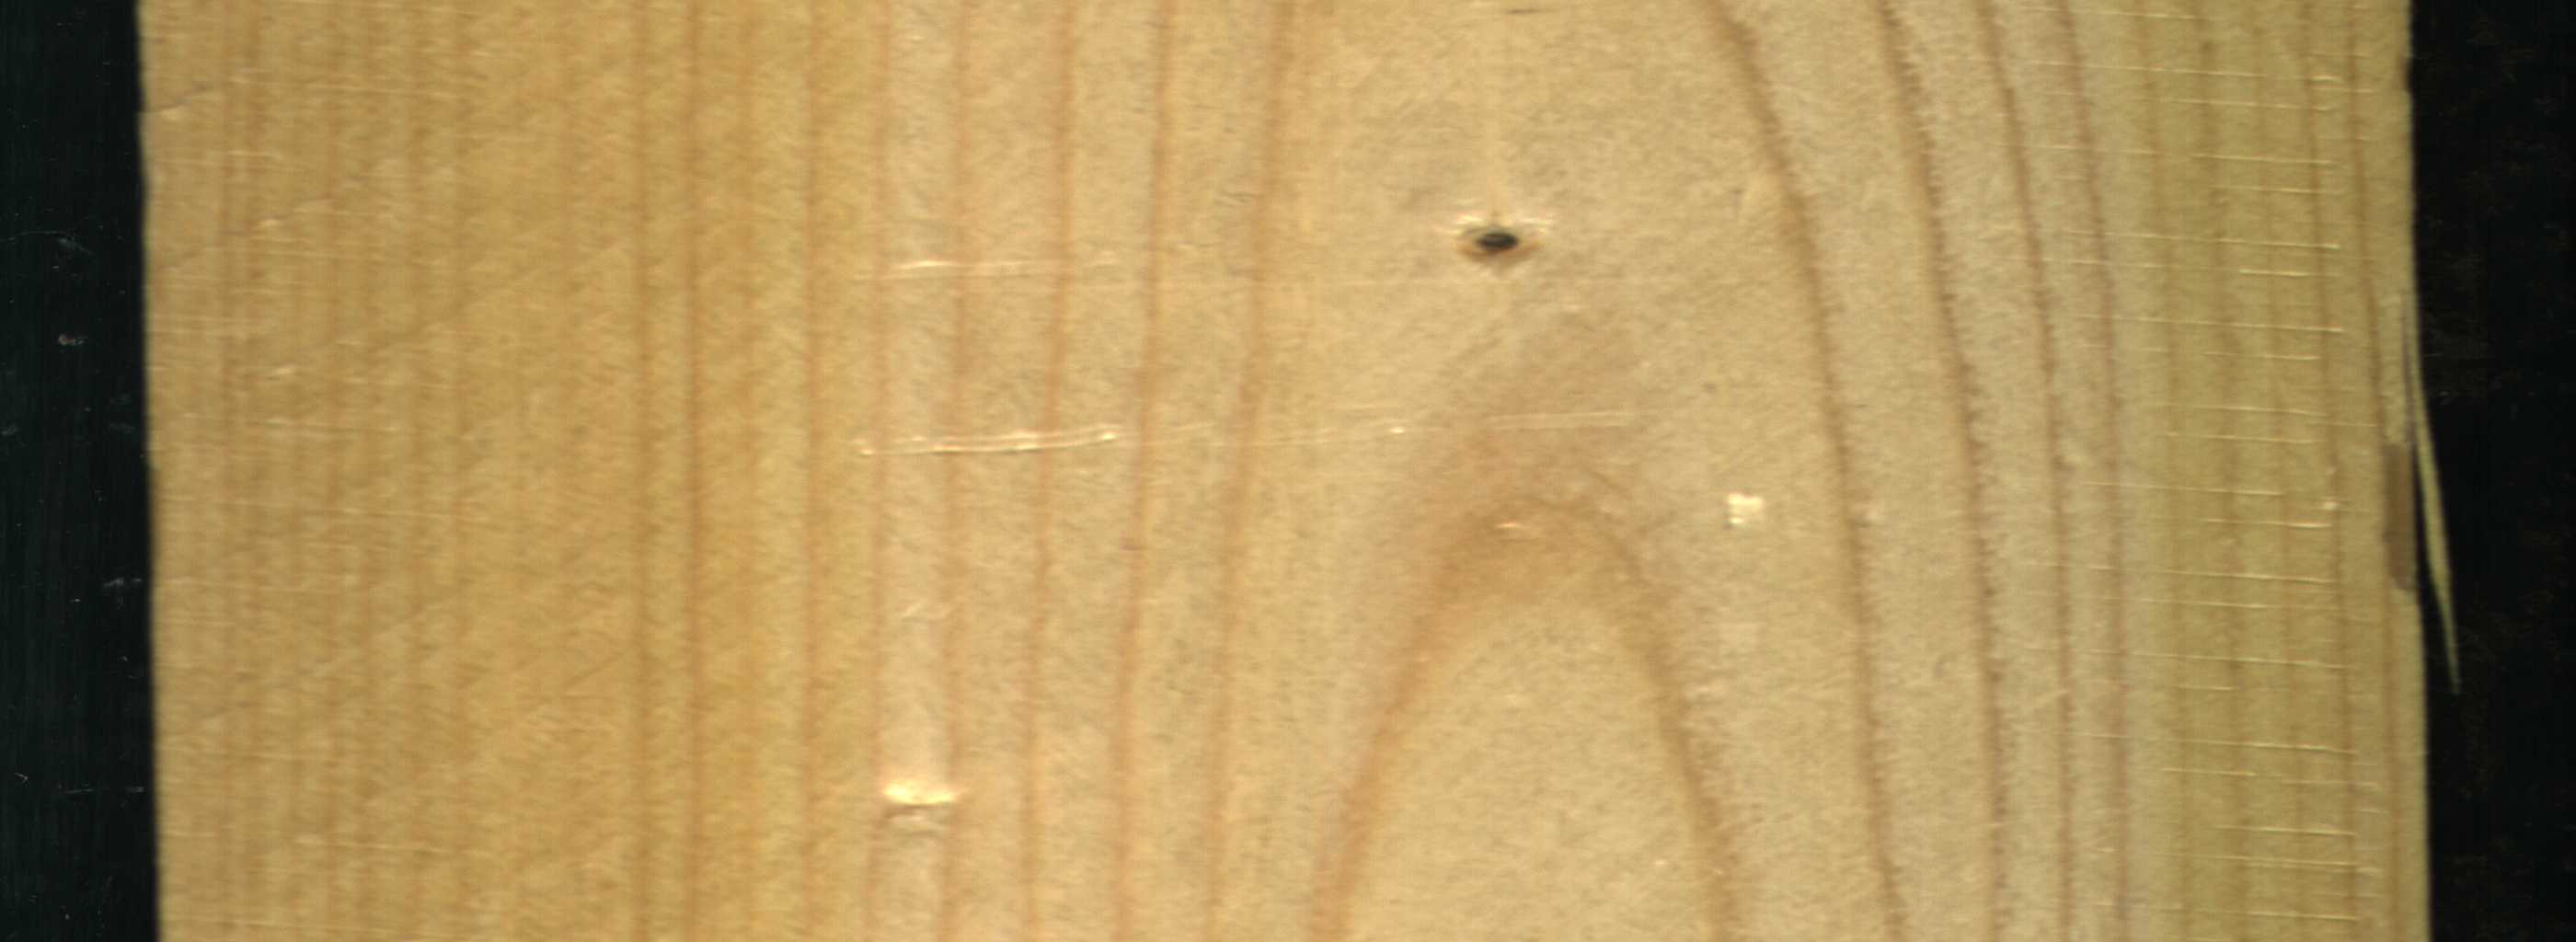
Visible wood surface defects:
Live_Knot